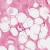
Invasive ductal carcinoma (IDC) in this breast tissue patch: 0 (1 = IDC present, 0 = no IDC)